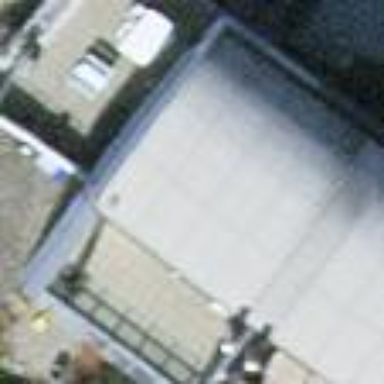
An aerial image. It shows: Terrace building.